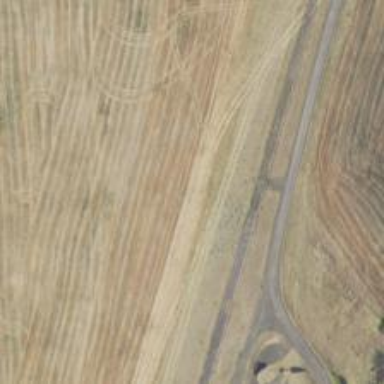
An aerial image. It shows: Runway surface made of asphalt at airport.